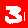
Digit: 3